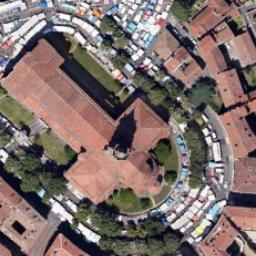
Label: church